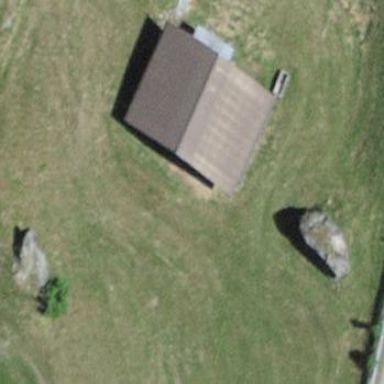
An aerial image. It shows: Barn.